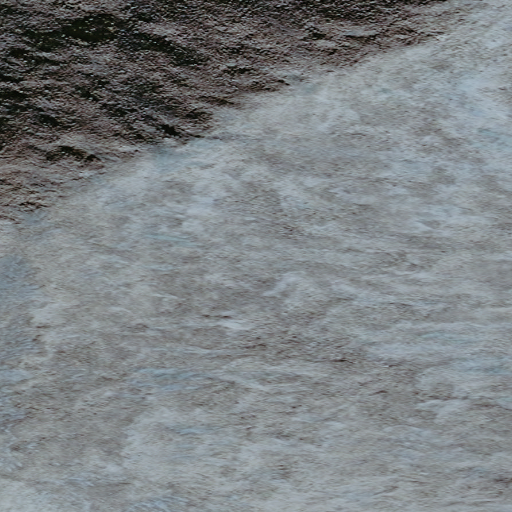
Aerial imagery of mountain in Alaska named South Yoke Mountain containing only unknown